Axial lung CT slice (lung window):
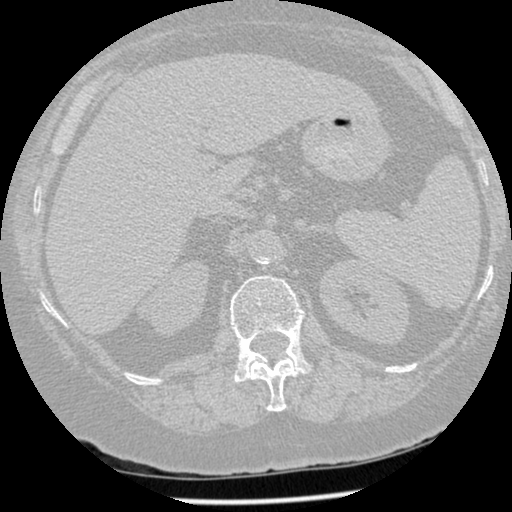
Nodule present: no